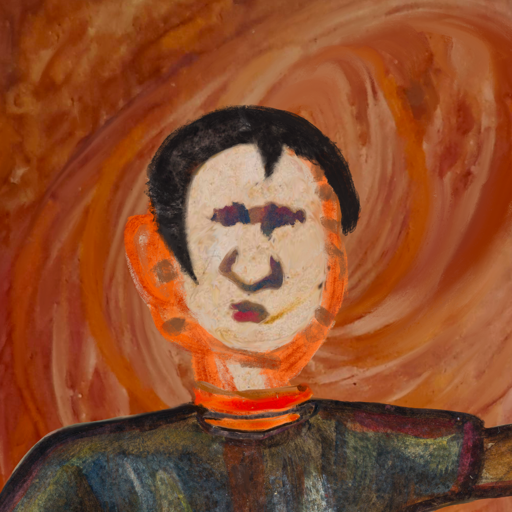
Background: Pious_Lady, Head And Neck Front: Rupkatha, Face Front: In_The_Sun, Bust: Mosgoul, Hair Front: Roy_Bahadur, Head Accessory: Blank, Second Necklace: Blank, Necklace: Experience, Baby: Blank